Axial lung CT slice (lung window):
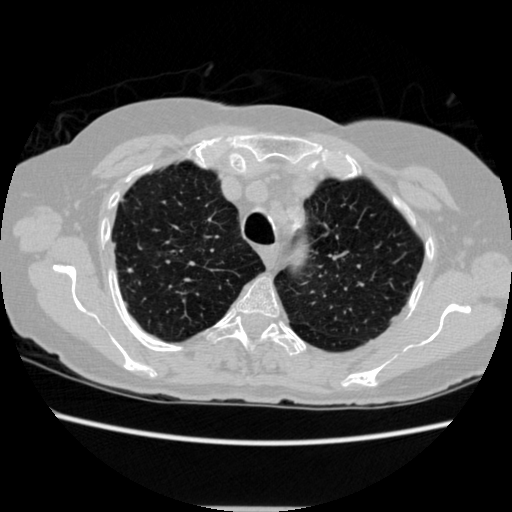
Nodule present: no